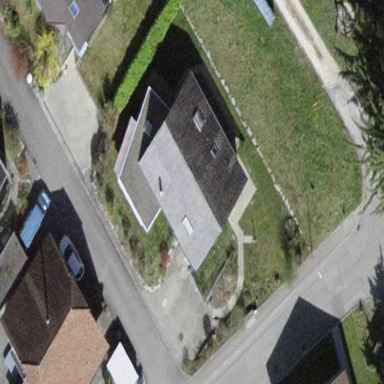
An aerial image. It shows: Simple and straightforward house.